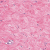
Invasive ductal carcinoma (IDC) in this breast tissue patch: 0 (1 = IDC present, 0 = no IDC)